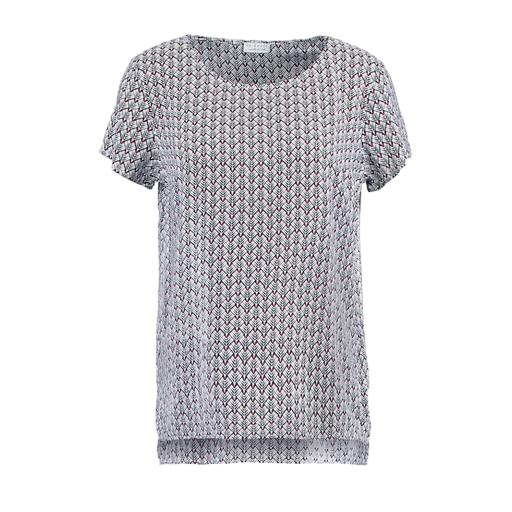
blue plus size printed t-shirt only macy, black geo-print t-shirt only macy, red plus size printed t-shirt only macy, white background